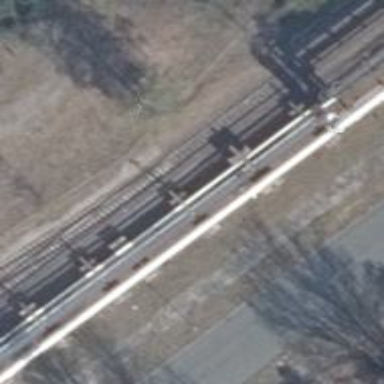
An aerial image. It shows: Railway switch.